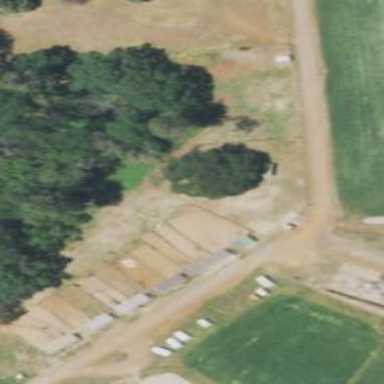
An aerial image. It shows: Farmyard area.